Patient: sex M, age 72
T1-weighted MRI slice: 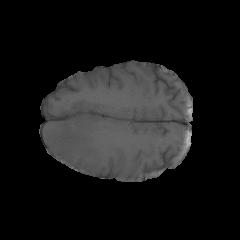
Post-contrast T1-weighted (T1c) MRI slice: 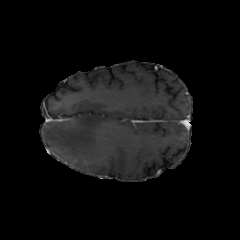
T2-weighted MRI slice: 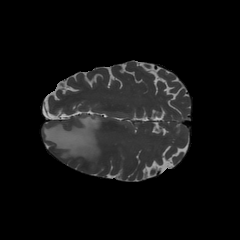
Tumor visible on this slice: yes
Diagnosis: Glioblastoma, IDH-wildtype
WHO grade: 4